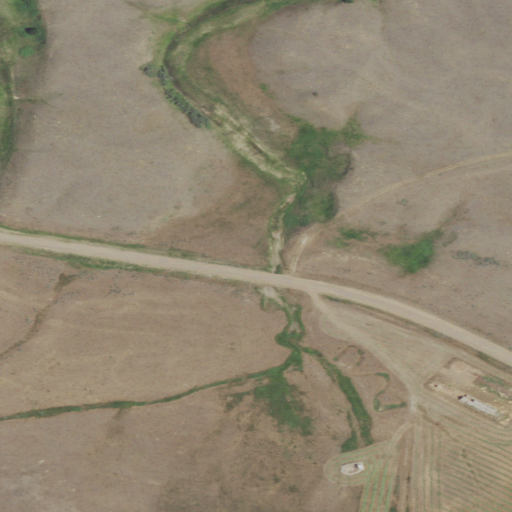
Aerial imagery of valley in Montana named Davis Coulee containing grassland, pasture, and shrub